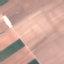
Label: AnnualCrop